Question: I have two Vector3 points A and B.
I want to get vector C placed of trajectory path from A to B, but add to it 100 pint to his length.
How can i calculate this vector?

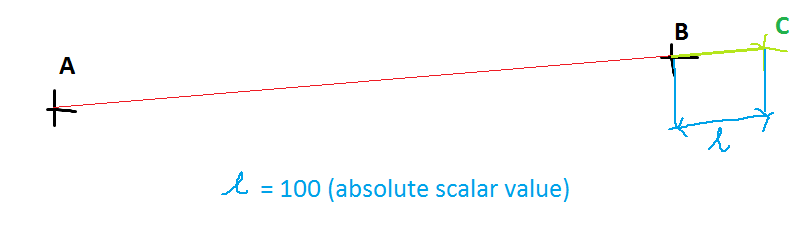
Answer: You can increment a non-zero-lenth vector in three.js by length 'len' like so:
'''
var oldLength = vector.length();
if ( oldLength !== 0 ) {
vector.multiplyScalar( 1 + ( len / oldLength ) );
}
'''
So, here is how you compute the point 'C'.
'''
var A = new THREE.Vector3( 10, 20, 30 );
var B = new THREE.Vector3( 20, 30, 40 );
var C = new THREE.Vector3();
var len = 10;
C.subVectors( B, A ).multiplyScalar( 1 + ( len / C.length() ) ).add( A );
'''
three.js r.69